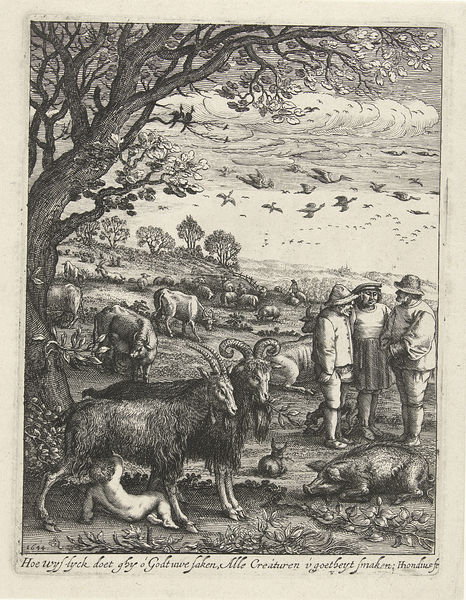
Titel: Landschap met drinkende Jupiter
Künstler: Hendrick (I) Hondius
Standort: Amsterdam
Institution: Rijksmuseum
Schlagwörter: baum, mann, nackt, vogel, wolken, bäume, landschaft, frau, hut, männer, zeichnung, tiere, rock, hose, feld, kühe, natur, vögel, wind, kind, bauern, engel, hase, düster, kuh, schweine, herbst, schaf, schwein, unterschrift, radierung, stich, heiter, kaninchen, wildschwein, schafe, hammel, hirten, ziegenbock, ziege, bildunterschrift, ziegen, kninchen